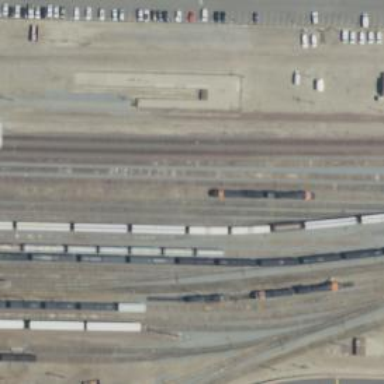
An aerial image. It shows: Railway yard used for servicing trains.